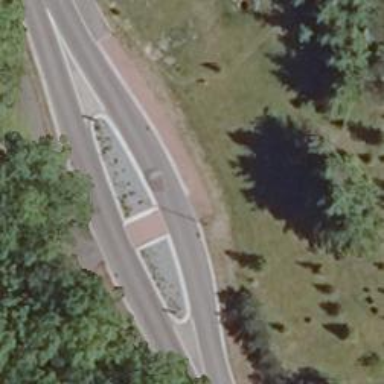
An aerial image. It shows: Traffic calming island.